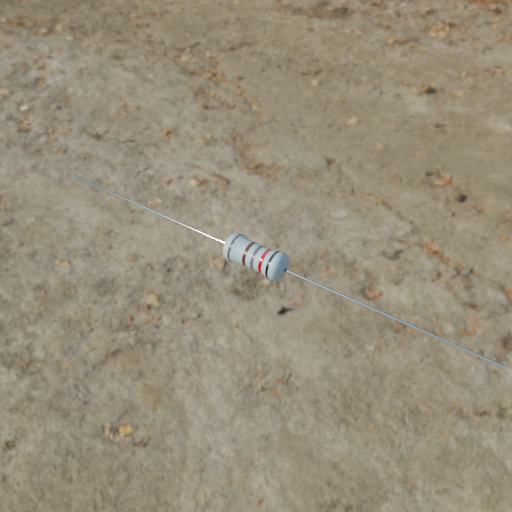
Resistor colour bands (in order): brown, brown, gray, red, black